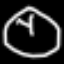
Label: clock